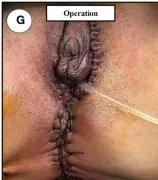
Physical examination. The scope of lesions were marked in yellow dotted line, the most typical lesion was marked in yellow arrow. Images after surgery.
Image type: medical_photograph (skin_photograph)